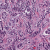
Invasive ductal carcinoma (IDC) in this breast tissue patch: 1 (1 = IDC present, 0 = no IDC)